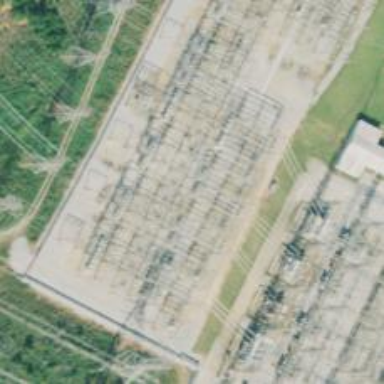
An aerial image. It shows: Switch used for power control.